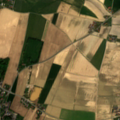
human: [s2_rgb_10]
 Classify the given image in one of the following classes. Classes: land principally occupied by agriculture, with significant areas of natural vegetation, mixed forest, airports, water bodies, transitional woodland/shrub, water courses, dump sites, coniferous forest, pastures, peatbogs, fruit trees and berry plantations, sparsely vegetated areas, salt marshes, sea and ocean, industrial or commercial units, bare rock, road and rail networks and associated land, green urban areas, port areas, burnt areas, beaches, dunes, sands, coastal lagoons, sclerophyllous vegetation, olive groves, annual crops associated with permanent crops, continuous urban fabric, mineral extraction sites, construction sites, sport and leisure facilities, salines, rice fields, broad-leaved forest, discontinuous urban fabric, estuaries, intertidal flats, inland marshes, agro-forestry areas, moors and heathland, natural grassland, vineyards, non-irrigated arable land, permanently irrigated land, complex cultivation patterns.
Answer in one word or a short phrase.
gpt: discontinuous urban fabric, non-irrigated arable land, complex cultivation patterns